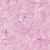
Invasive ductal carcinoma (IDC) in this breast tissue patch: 0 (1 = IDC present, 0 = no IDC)